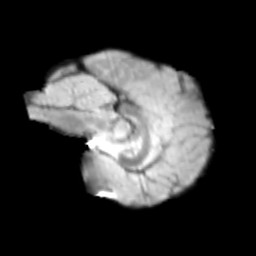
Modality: T2w
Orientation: sagittal
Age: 13
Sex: female
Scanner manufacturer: siemens
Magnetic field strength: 3 T
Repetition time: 3.8 s
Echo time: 0.07 s